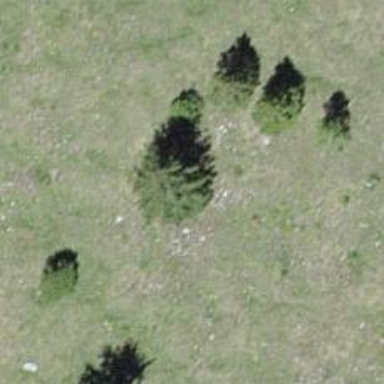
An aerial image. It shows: Needle-leaved tree in its natural environment.